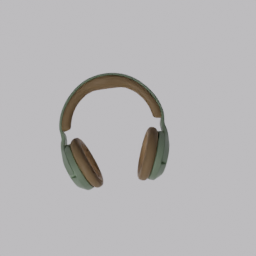
Label: electronics